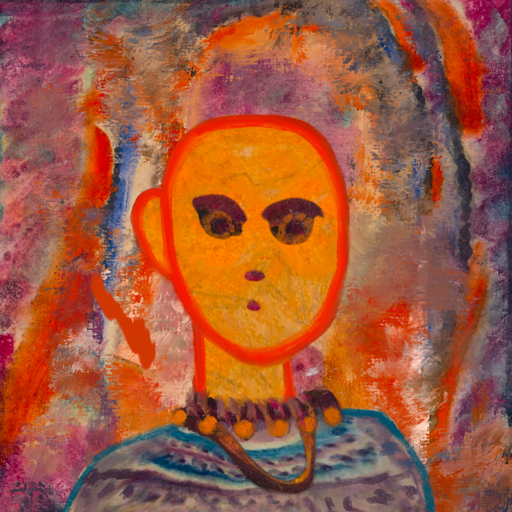
Background: Experience, Head And Neck Front: Sisters, Face Front: Doll, Bust: HillGirl, Hair Front: Blank, Head Accessory: Blank, Second Necklace: Comrade, Necklace: Doll, Baby: Blank